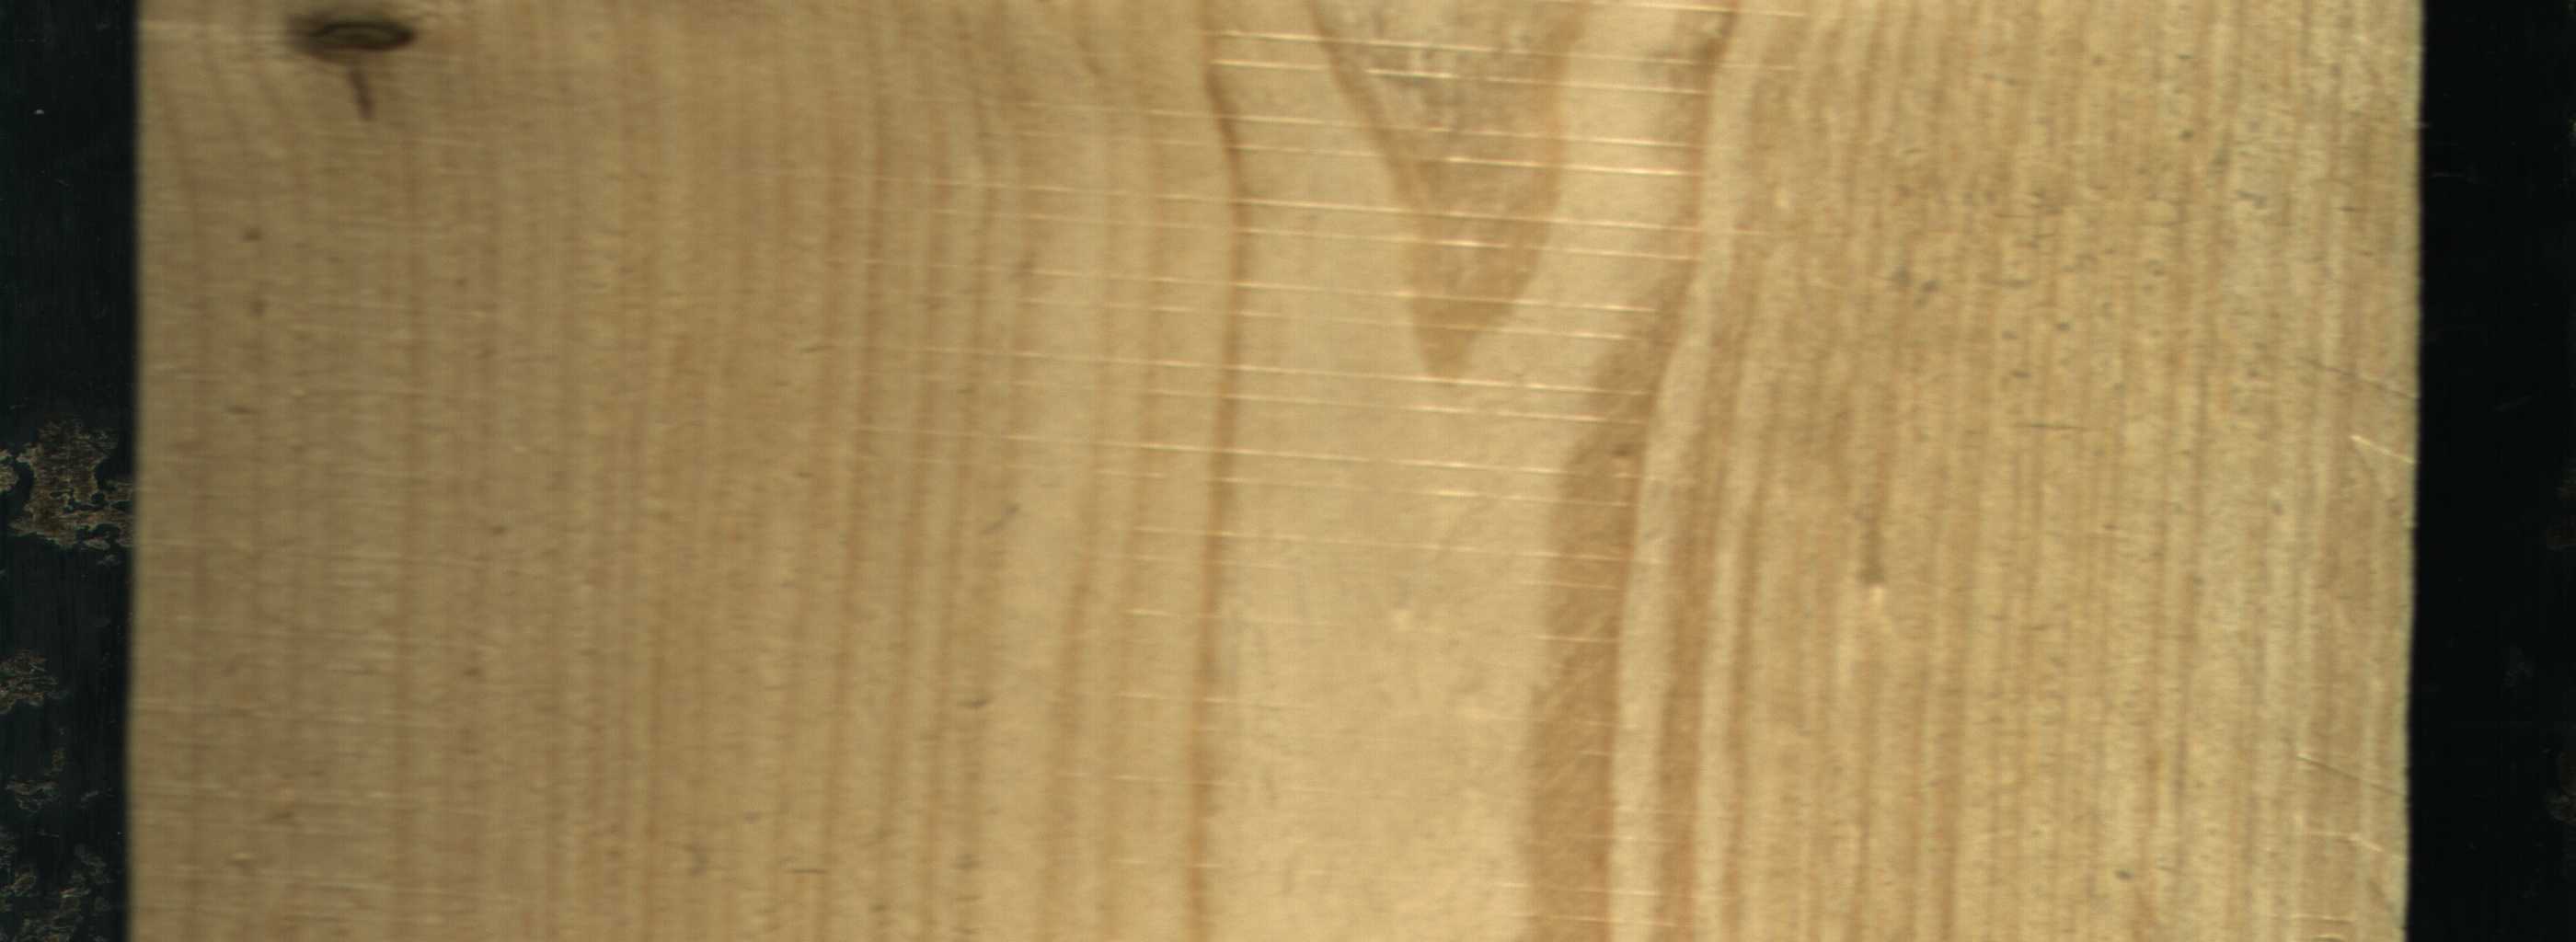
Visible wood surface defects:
Dead_Knot